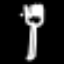
Label: fork